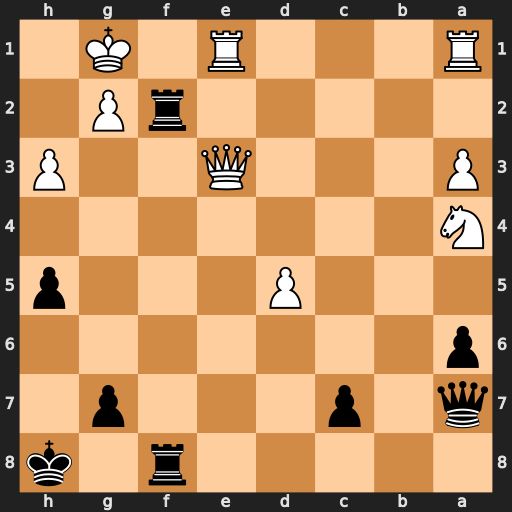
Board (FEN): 5r1k/q1p3p1/p7/3P3p/N7/P3Q2P/5rP1/R3R1K1
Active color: b
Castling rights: -
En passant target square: -
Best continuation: Rf1+ Kh2 Qxe3 Rxe3 Rxa1